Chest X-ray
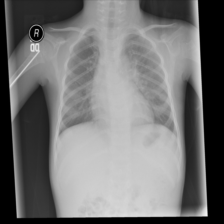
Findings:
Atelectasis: negative
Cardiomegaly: negative
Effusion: negative
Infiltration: negative
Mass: negative
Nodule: negative
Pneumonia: negative
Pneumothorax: negative
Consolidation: negative
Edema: negative
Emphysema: negative
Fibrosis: negative
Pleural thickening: negative
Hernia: negative